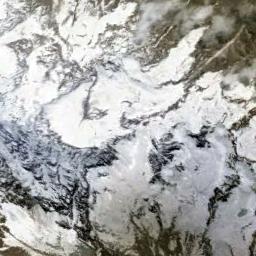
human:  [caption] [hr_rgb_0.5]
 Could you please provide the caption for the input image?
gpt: There is a lot of snow on the snowberg .

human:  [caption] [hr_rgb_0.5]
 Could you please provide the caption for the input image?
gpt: A snow-covered mountain covered in large areas .

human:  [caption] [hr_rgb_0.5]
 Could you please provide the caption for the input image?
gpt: The snowberg is partly covered with snow and ice .

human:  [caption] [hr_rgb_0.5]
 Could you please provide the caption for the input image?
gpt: The snow berg is consist of bare land and white snow .

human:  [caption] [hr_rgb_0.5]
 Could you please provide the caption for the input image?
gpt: The snowberg is covered with snow and some bare land .